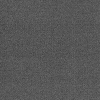
Atmospheric dust classification: dusty